Question: I'm new to android development and learning it through google's training document.
I've downloaded a demo but don't know how to load it to my Eclipse with ADT plug in.
The following figure is the directories of the demo.

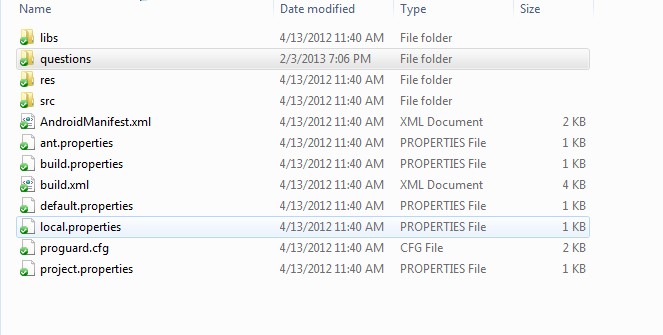
Answer: Right click on the eclipse project list then import project.
Choose Android project and select the demo s repository.